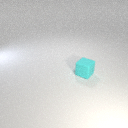
small cyan rubber cube